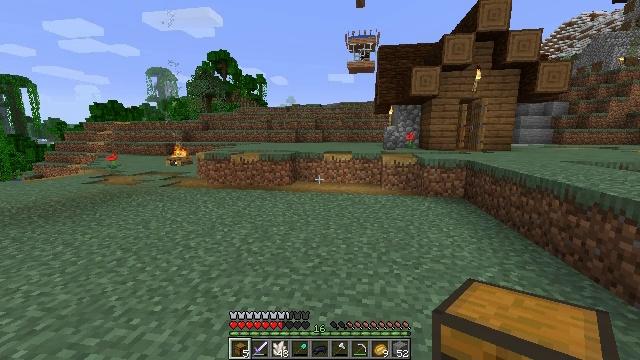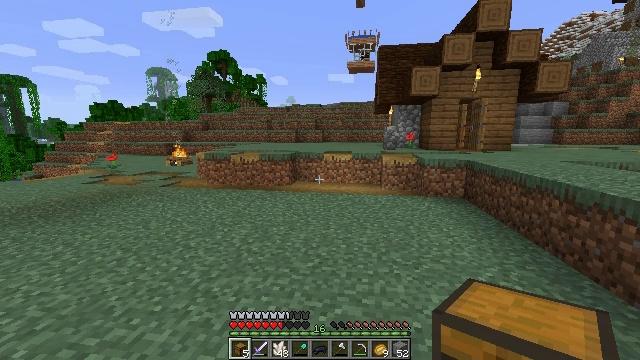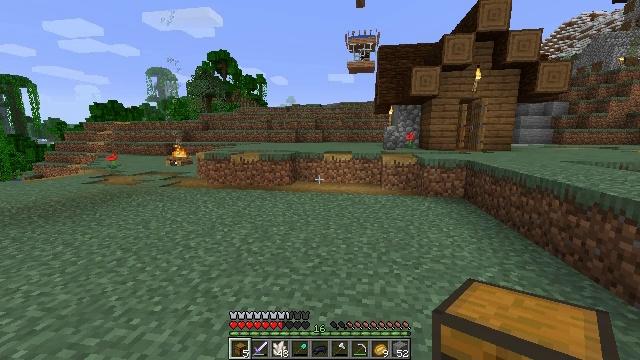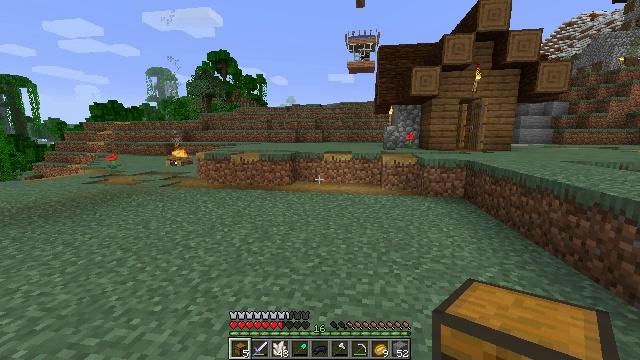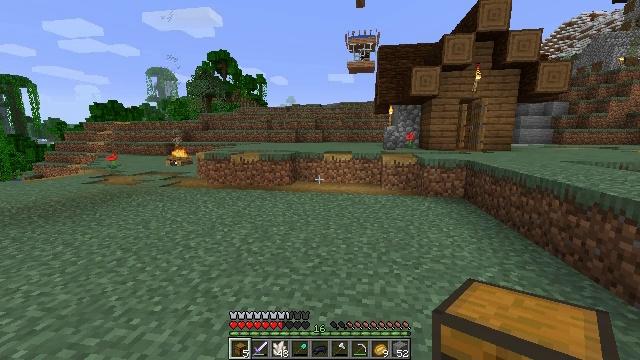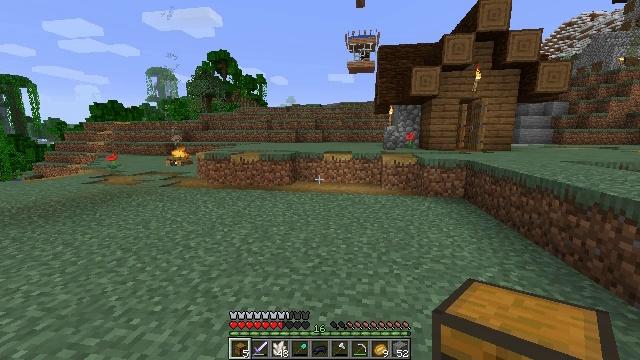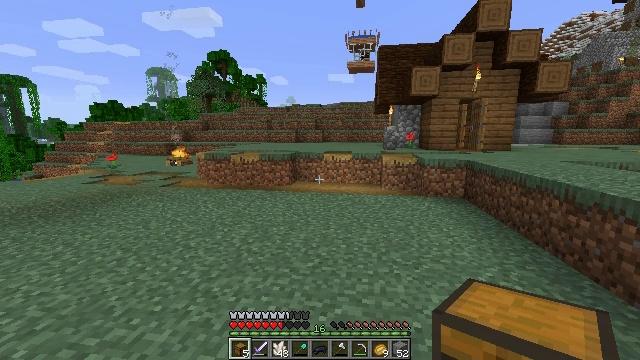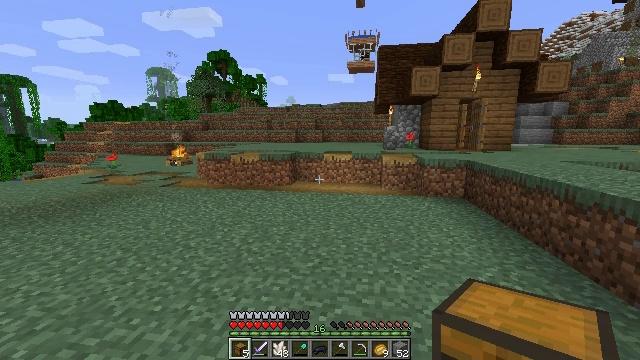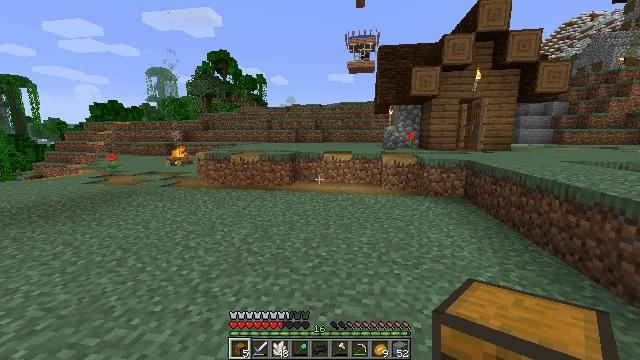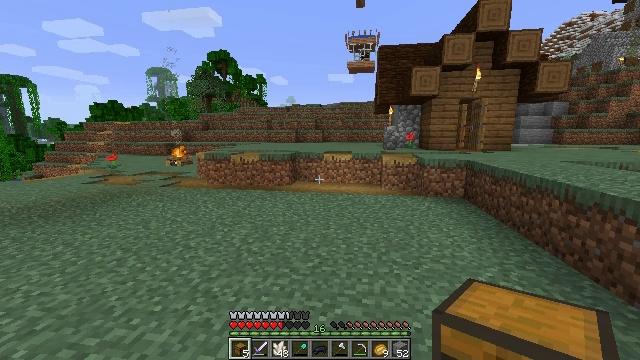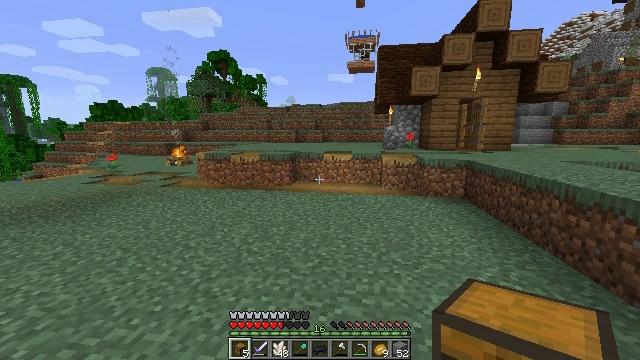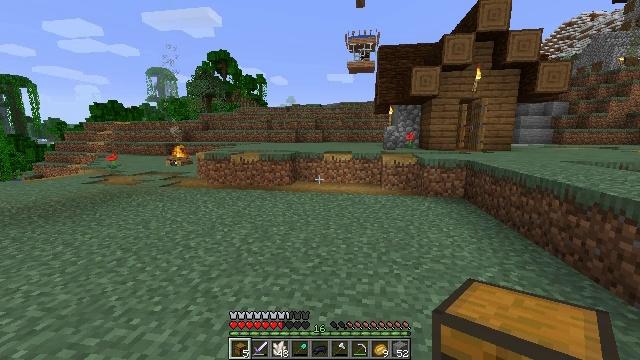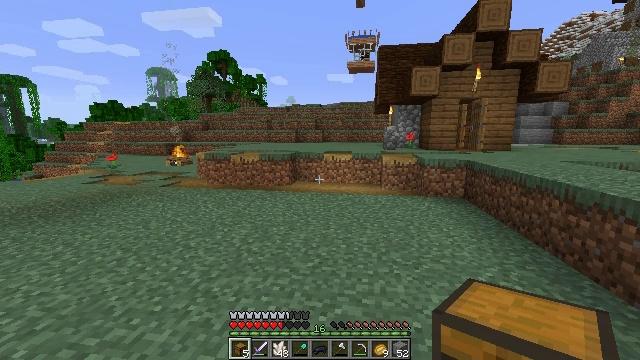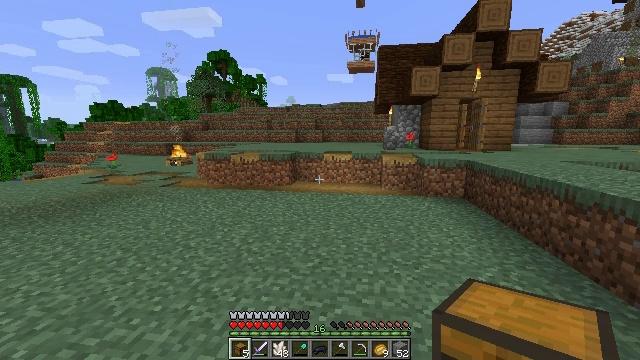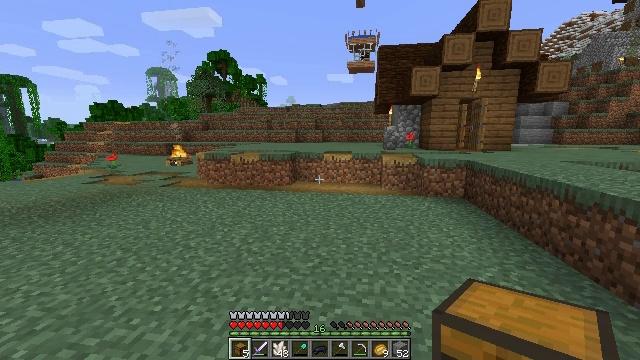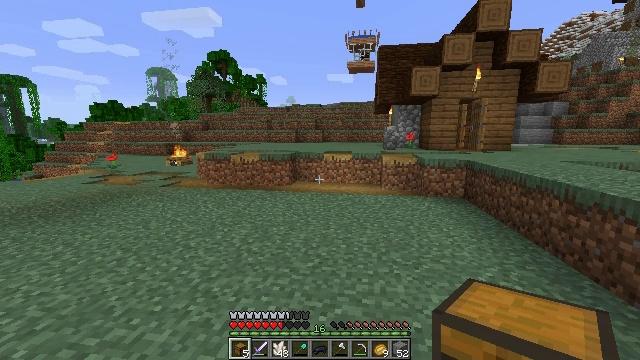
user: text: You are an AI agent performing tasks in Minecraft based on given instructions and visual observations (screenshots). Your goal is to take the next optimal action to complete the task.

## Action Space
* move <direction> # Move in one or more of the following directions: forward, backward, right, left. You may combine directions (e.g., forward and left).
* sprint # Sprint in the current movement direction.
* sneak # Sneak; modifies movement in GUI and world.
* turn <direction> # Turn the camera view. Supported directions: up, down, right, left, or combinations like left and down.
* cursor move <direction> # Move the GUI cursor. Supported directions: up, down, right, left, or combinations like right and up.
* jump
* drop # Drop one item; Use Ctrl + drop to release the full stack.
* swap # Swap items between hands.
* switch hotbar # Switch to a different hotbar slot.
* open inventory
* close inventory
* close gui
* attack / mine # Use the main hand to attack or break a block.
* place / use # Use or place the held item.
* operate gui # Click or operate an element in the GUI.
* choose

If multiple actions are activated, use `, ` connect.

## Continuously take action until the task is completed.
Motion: motion action
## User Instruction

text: Craft a hopper with the required materials.
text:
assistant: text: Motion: no_op
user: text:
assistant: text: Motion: no_op
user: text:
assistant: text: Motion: no_op
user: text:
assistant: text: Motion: no_op
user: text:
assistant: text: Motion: no_op
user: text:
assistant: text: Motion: no_op
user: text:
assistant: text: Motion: no_op
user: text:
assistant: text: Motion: no_op
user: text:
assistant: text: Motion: no_op
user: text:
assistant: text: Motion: no_op
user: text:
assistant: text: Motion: no_op
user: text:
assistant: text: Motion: no_op
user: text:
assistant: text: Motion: no_op
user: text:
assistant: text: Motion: no_op
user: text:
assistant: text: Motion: no_op
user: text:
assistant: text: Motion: no_op
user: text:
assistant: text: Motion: no_op
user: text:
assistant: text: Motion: no_op
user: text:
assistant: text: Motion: no_op
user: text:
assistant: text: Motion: no_op
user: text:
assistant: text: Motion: no_op
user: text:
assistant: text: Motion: turn right
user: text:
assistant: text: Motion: turn right
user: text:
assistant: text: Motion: no_op
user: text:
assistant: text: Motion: no_op
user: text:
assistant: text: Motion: no_op
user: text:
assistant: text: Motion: no_op
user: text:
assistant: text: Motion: move forward, turn left and up
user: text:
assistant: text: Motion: move forward
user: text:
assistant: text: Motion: move forward, turn right